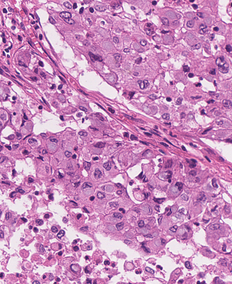
Tumor epithelial tissue: yes
Tumor-associated stroma tissue: yes
Normal tissue: no